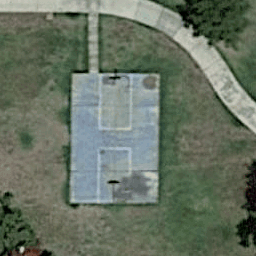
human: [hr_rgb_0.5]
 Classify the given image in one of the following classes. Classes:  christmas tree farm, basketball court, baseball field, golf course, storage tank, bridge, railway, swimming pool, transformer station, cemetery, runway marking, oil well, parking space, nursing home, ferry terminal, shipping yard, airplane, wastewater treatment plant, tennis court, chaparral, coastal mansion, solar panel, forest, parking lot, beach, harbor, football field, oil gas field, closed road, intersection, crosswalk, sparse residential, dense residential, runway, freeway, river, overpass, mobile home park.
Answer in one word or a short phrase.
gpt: basketball court